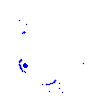
Particle: pion